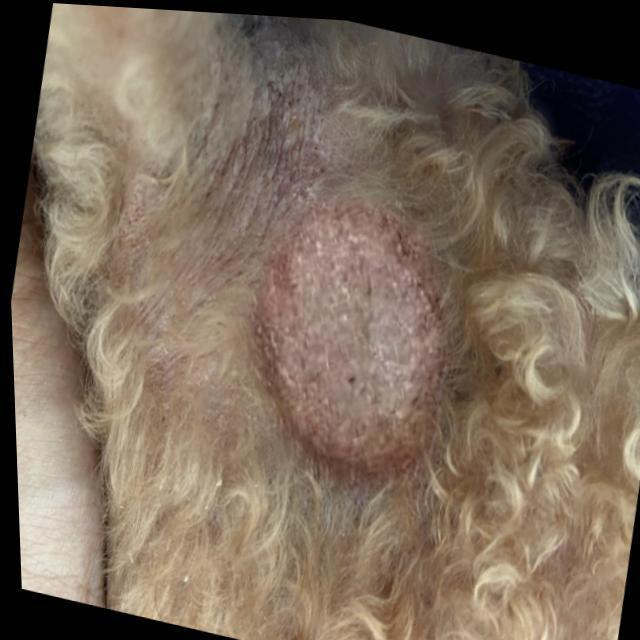
Canine ringworm (Dermatophytosis) — fungal infection caused by Microsporum or Trichophyton. Presents with circular alopecia, scaling, crusting, and broken hairs.